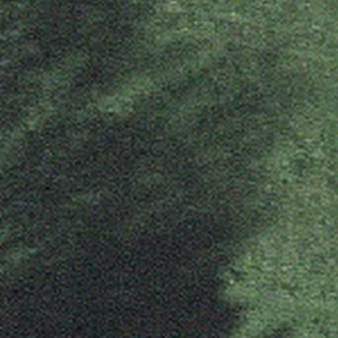
Label: other